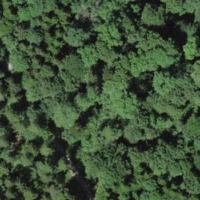
EUNIS habitat code: 41
Species observed at this site:
Circaea lutetiana
Veronica montana